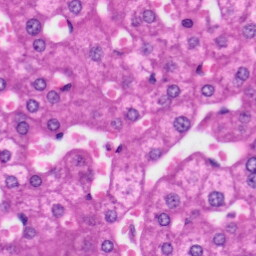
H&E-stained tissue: Liver